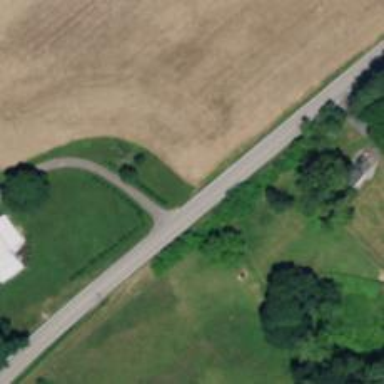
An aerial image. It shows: Culvert tunnel.